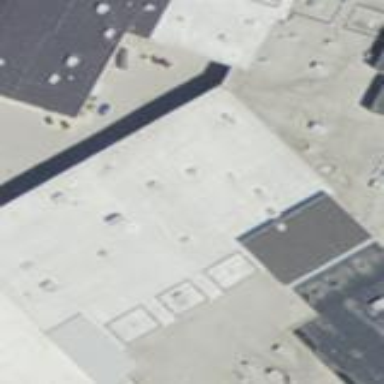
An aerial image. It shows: Fitness center located within retail building.